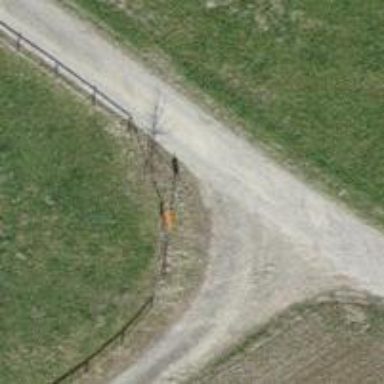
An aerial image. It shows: Pole with roof covering.